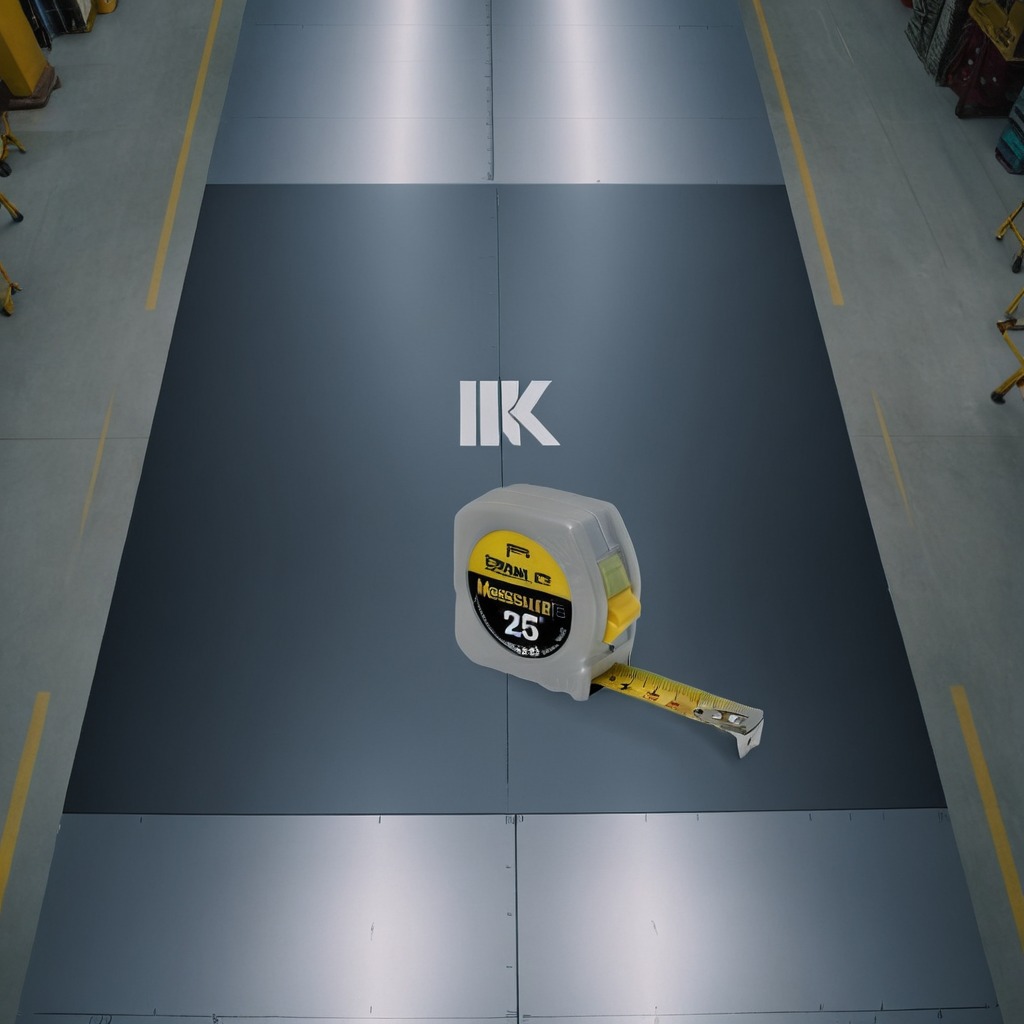
A measuring tape lies on the toolbox surface in the airplane hangar workshop 8K.